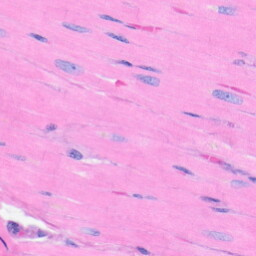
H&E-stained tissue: Heart